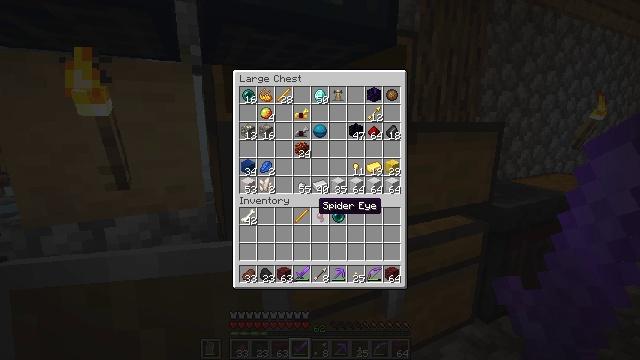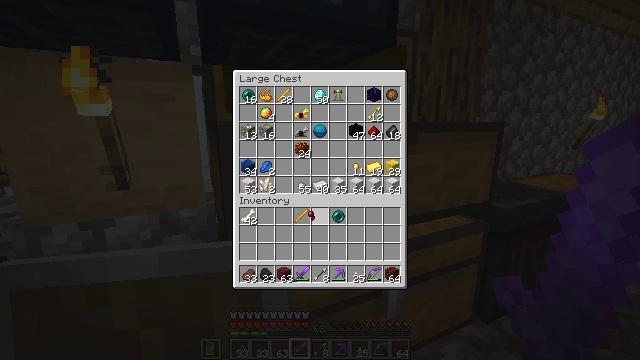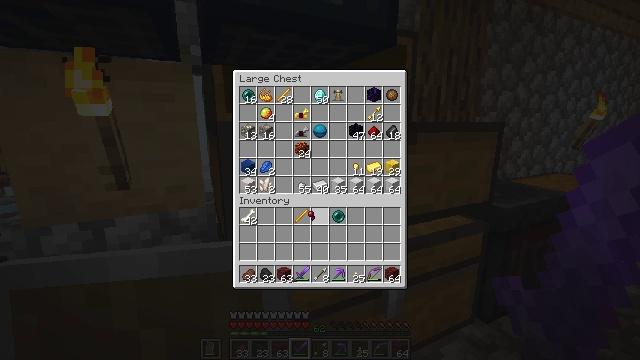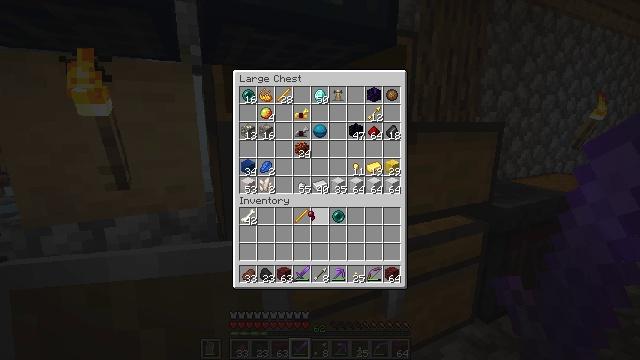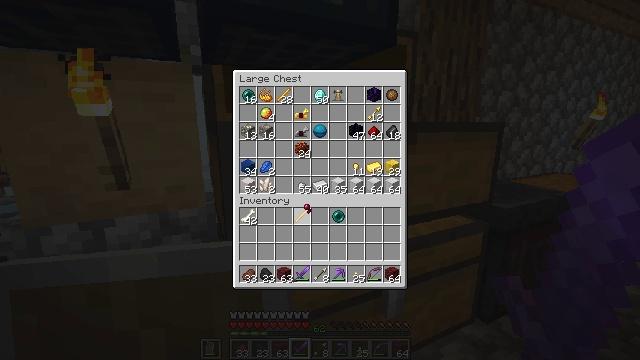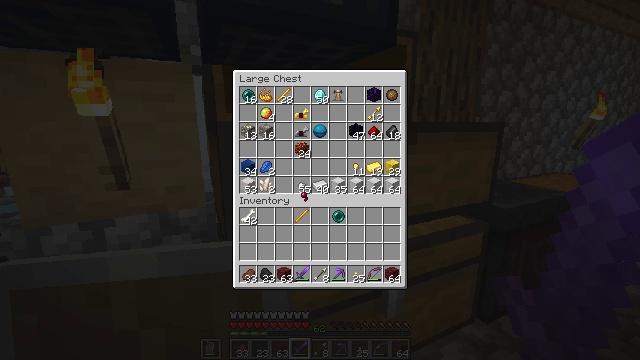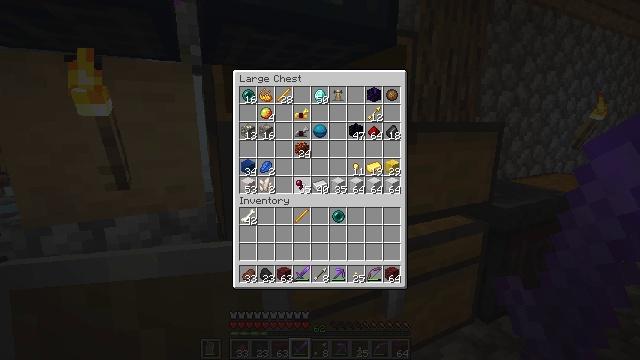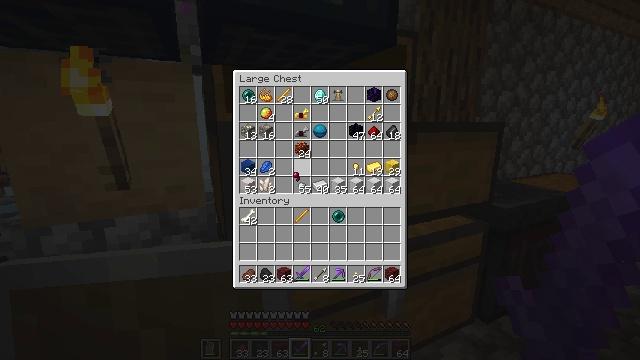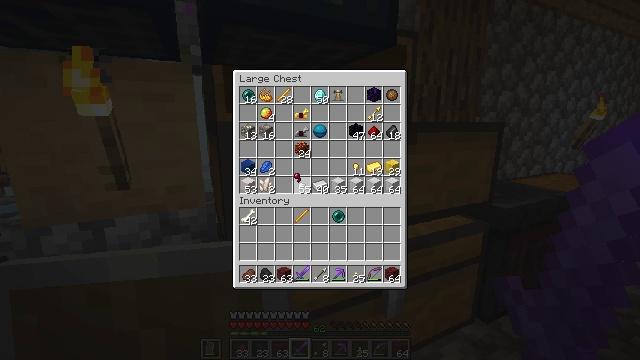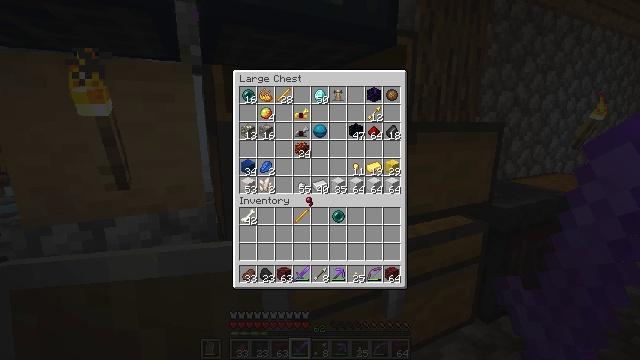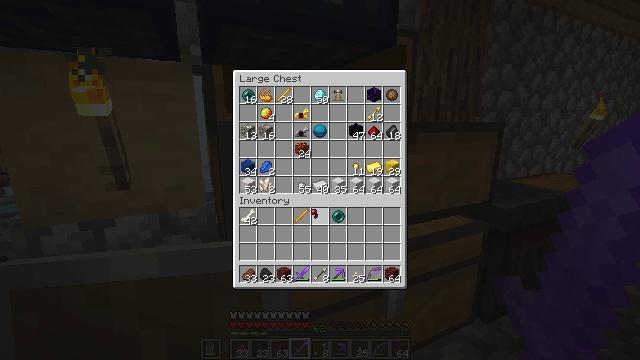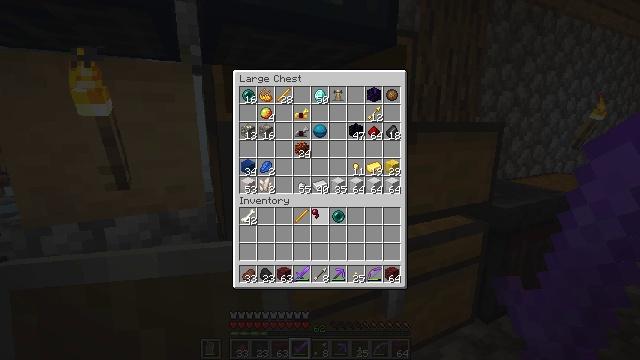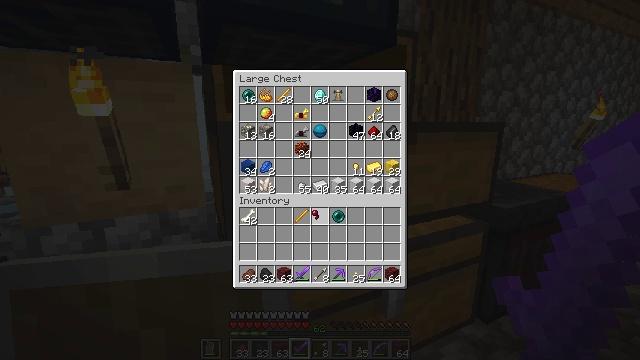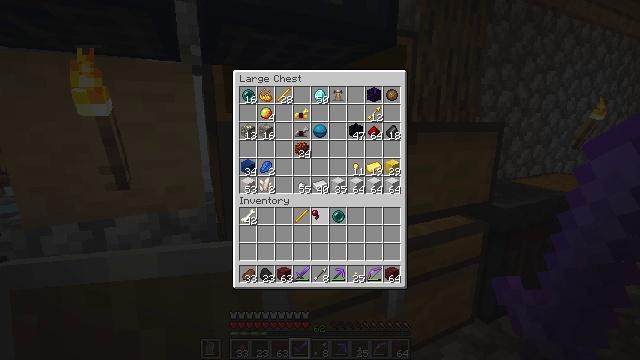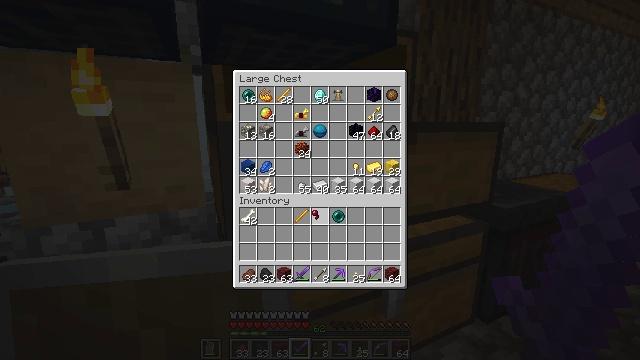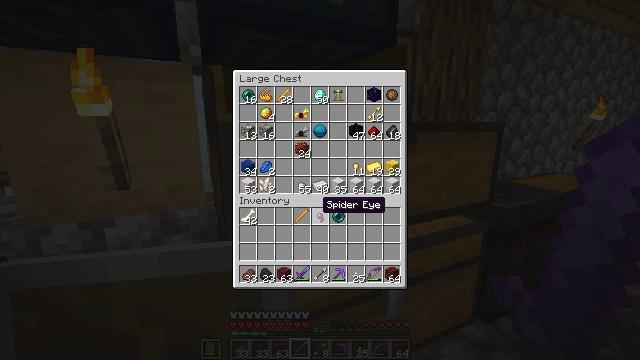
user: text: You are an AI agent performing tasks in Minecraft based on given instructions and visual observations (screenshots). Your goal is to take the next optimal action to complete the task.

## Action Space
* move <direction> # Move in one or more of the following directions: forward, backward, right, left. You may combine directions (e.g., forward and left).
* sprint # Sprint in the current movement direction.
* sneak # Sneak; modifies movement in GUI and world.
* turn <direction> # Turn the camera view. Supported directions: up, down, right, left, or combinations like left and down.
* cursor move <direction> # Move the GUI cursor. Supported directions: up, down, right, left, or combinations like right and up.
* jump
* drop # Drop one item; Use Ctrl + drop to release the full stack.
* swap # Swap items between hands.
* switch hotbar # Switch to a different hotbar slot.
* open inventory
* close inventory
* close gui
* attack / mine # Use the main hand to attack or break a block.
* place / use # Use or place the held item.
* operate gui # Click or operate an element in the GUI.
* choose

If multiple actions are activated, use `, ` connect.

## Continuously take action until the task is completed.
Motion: motion action
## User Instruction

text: Get an ender eye by combining ender pearl and blaze powder in the crafting table.
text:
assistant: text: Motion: attack / mine
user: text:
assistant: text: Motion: attack / mine
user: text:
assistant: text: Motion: attack / mine
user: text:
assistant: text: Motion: turn up
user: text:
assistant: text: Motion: turn up
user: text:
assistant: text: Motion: turn up
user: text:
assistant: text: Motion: turn up
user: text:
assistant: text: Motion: no_op
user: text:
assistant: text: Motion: turn right and down
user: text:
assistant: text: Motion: turn down
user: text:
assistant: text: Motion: no_op
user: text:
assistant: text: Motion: attack / mine
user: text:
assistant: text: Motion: attack / mine
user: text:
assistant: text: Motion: attack / mine
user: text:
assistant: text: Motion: no_op
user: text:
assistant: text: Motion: no_op
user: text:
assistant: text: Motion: no_op
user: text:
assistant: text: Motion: no_op
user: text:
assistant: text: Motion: attack / mine
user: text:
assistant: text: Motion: attack / mine
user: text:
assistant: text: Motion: turn left and up
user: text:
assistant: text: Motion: turn left and up
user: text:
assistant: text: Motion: turn up
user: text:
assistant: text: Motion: turn up
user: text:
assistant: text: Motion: no_op
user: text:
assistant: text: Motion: no_op
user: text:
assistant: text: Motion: no_op
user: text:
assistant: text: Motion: no_op
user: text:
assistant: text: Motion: no_op
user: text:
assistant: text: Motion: no_op